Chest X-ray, AP view. Patient: 7 years old, sex F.
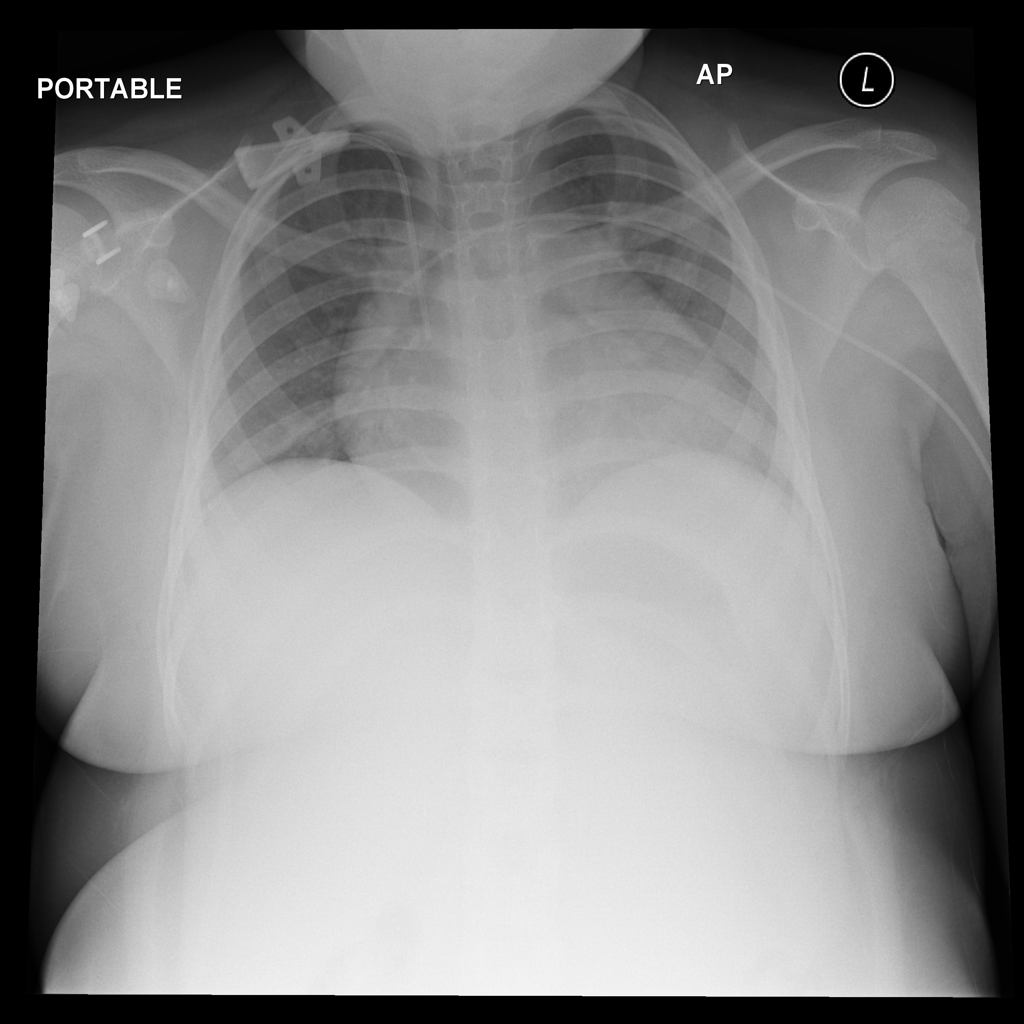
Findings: No Finding